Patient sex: M
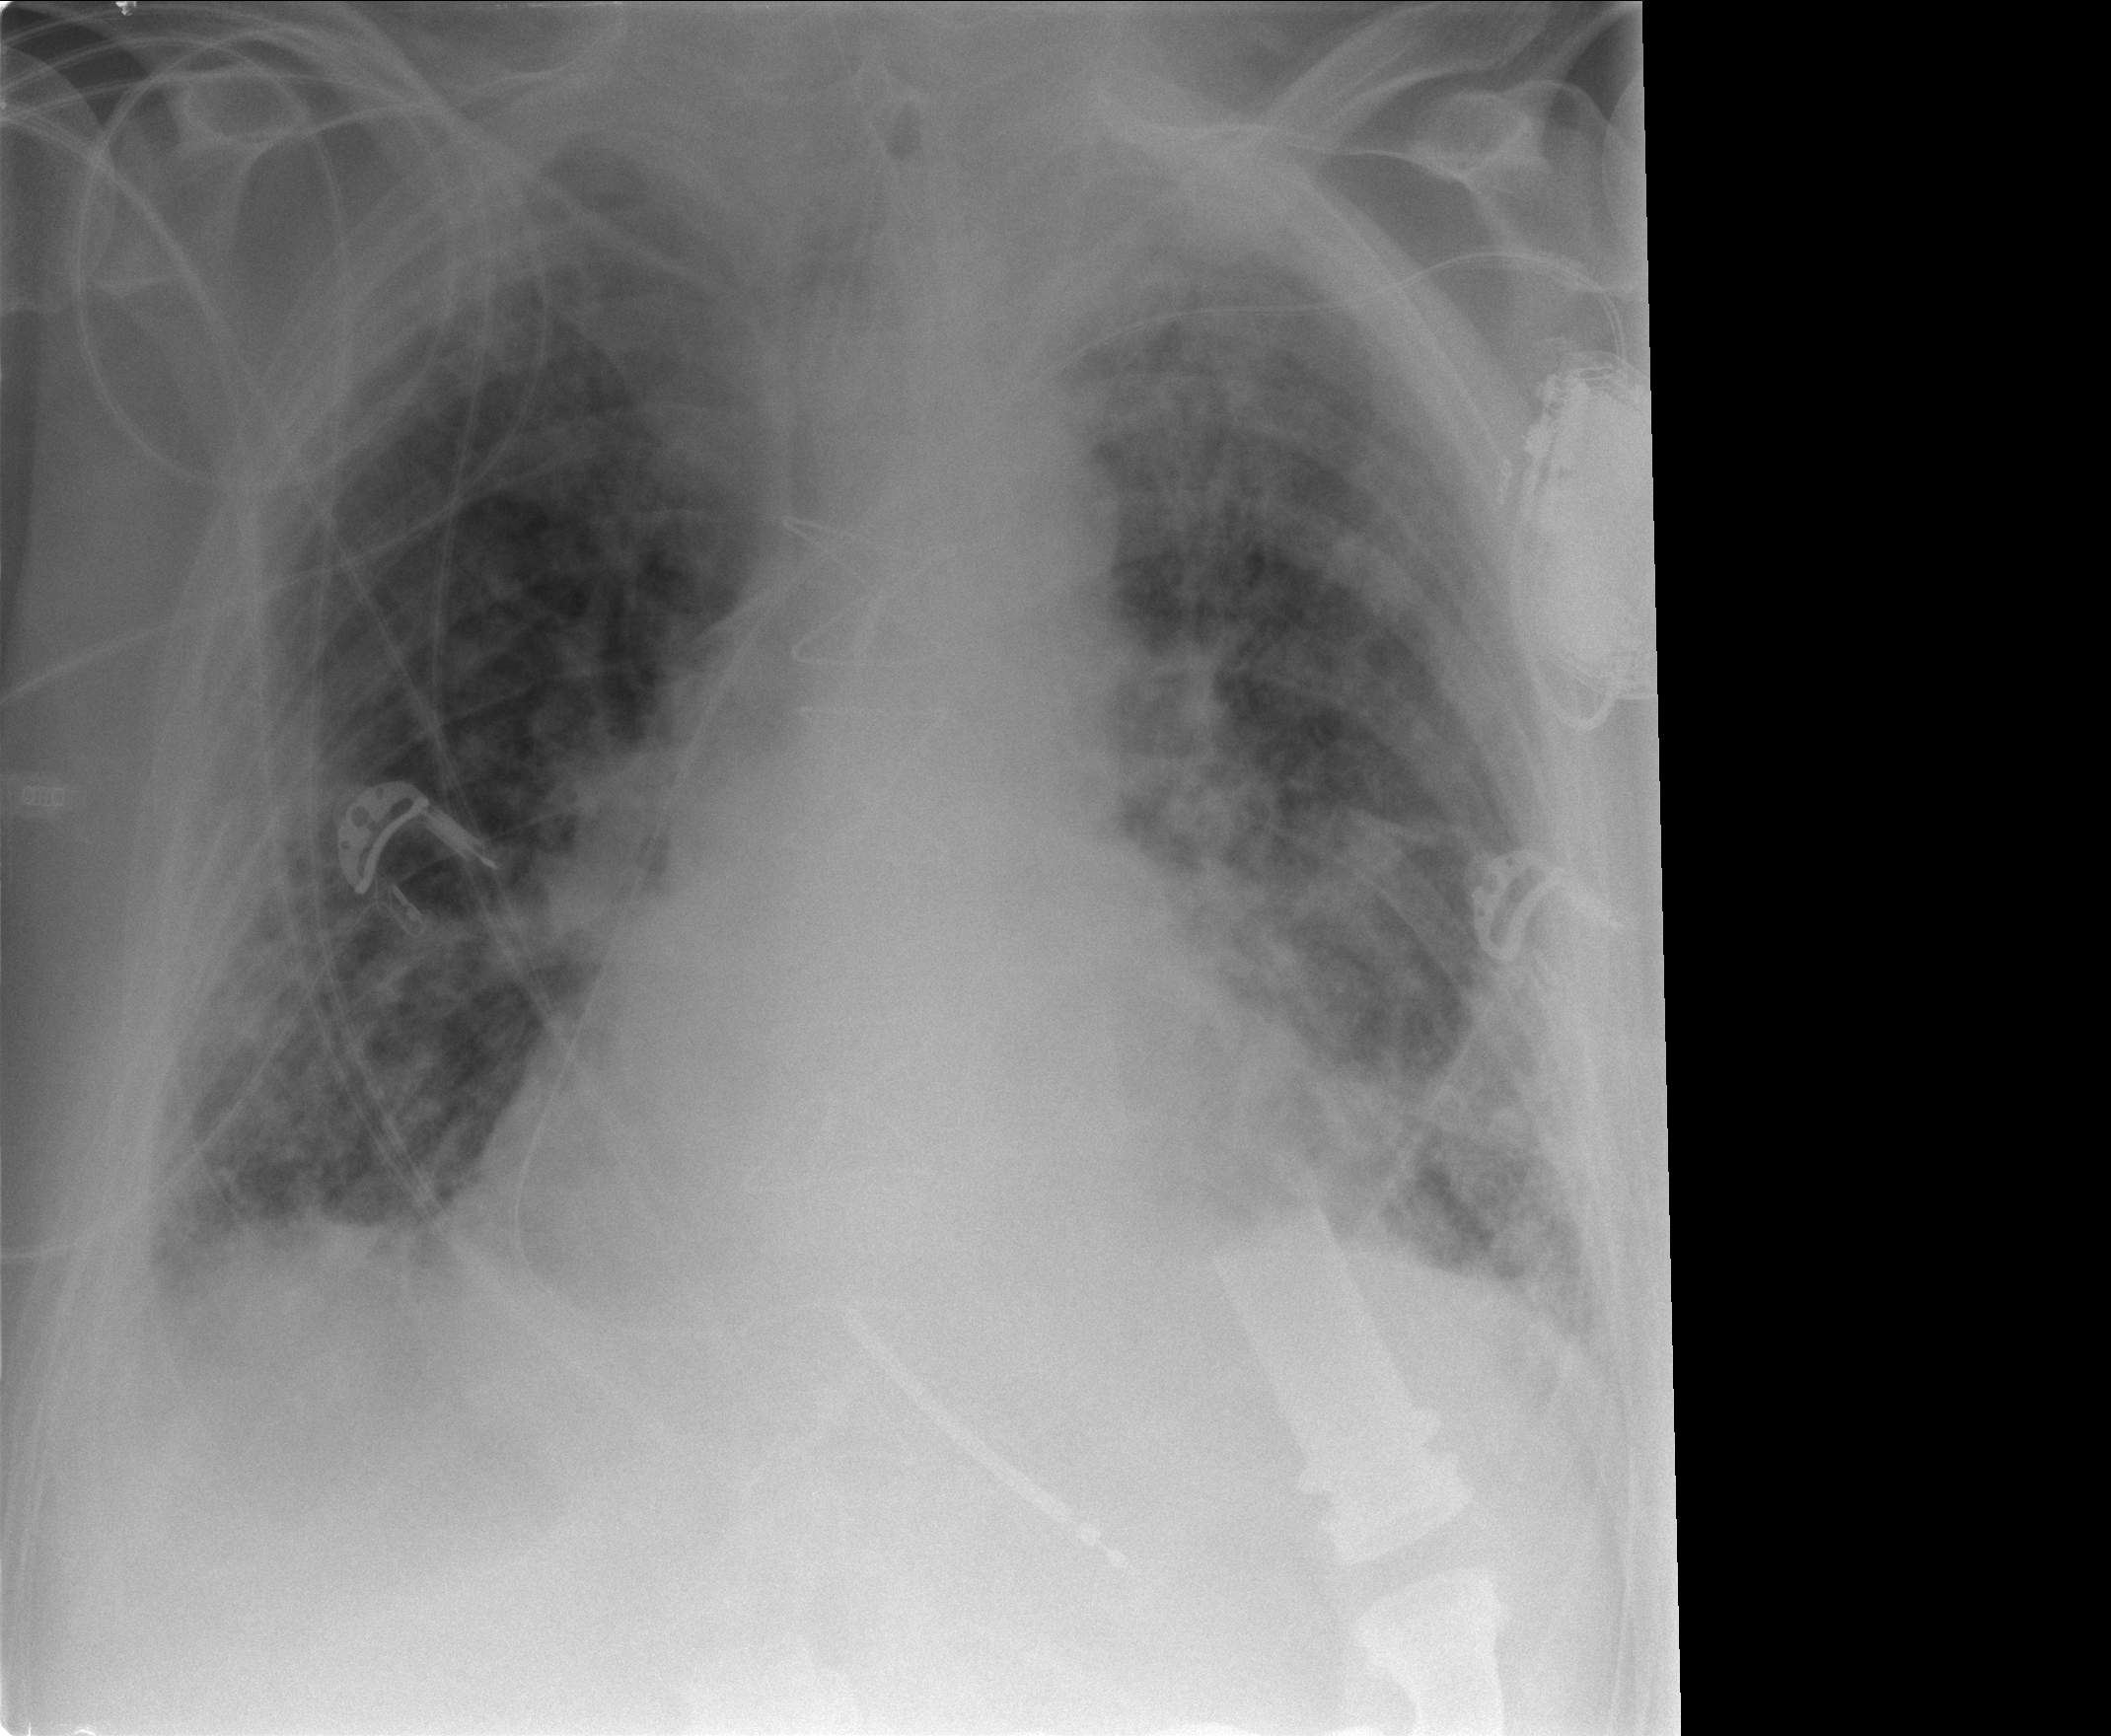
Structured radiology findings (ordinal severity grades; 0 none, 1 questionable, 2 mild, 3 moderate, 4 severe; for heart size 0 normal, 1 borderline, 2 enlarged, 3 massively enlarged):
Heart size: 2
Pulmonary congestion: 3
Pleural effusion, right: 1
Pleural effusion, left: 1
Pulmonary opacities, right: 3
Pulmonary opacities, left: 3
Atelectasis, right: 2
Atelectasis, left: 2